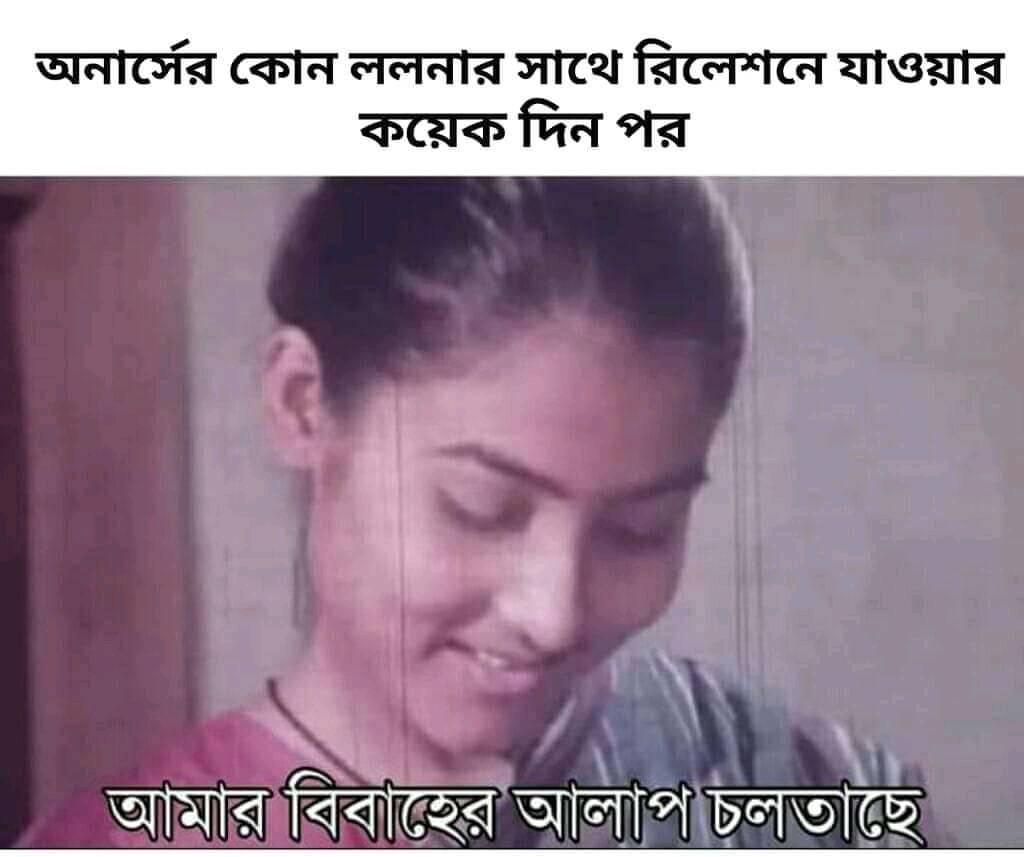
Caption: অনার্সের কোন ললনার সাথে রিলেশনে যাওয়ার কয়েক দিন পর    আমার বিবাহের আলাপ চলতাছে
Label: non-hate